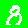
Digit: 8